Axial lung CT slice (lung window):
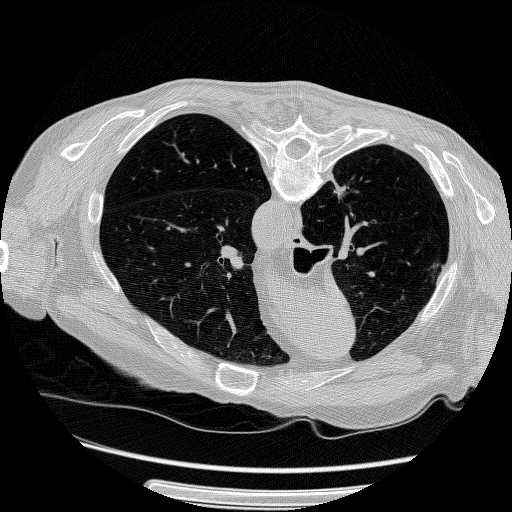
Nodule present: no